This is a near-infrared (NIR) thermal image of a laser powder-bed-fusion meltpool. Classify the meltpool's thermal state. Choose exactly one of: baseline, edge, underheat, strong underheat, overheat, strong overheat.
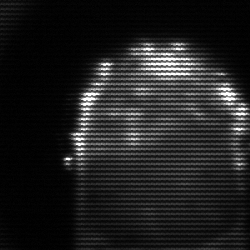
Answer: baseline